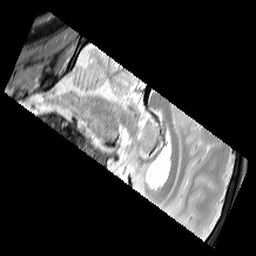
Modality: PDw
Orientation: sagittal
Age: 21
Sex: male
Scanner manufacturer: siemens
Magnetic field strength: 3 T
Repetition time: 6.49 s
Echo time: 0.016 s